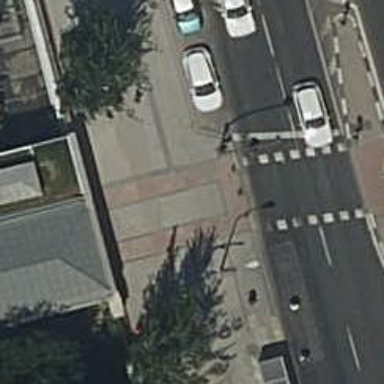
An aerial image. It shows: Kerb barrier.